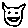
Label: cat